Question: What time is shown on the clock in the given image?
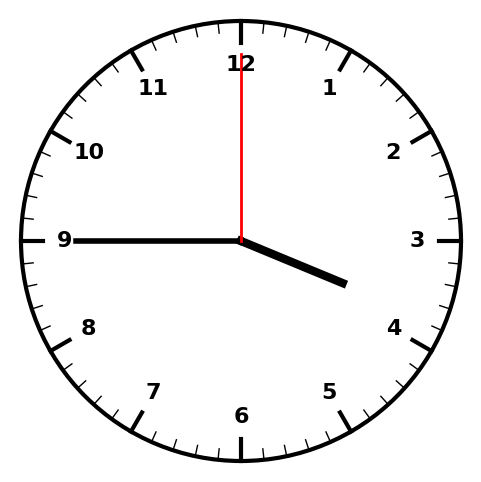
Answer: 03:45:00